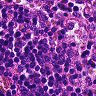
Metastatic tissue present: no